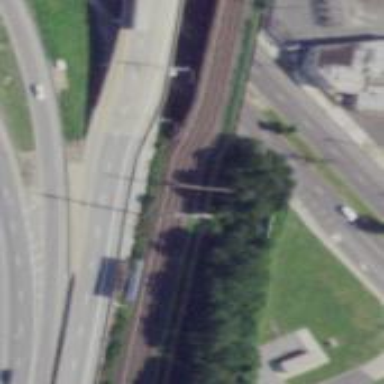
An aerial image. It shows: Railway bridge.